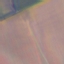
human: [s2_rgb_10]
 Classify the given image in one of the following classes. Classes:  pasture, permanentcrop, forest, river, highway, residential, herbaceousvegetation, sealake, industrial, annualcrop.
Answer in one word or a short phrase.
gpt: AnnualCrop